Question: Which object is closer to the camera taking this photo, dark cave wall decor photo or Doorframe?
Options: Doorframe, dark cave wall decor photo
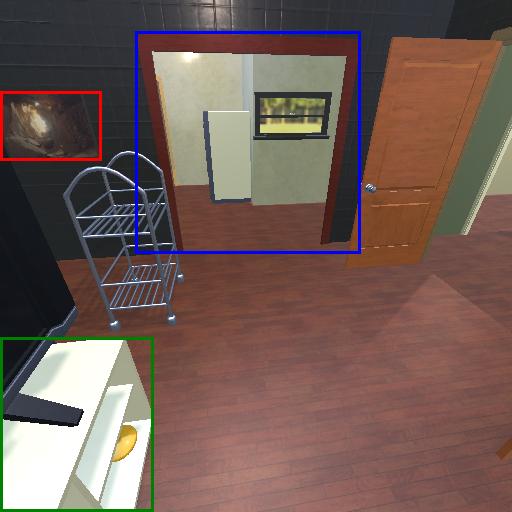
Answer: Doorframe